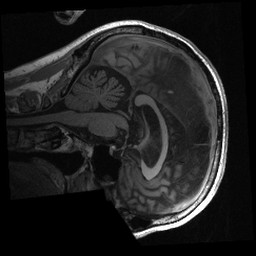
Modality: T1w
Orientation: sagittal
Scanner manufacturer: siemens
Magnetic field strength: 3 T
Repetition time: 2.3 s
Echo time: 0.00285 s